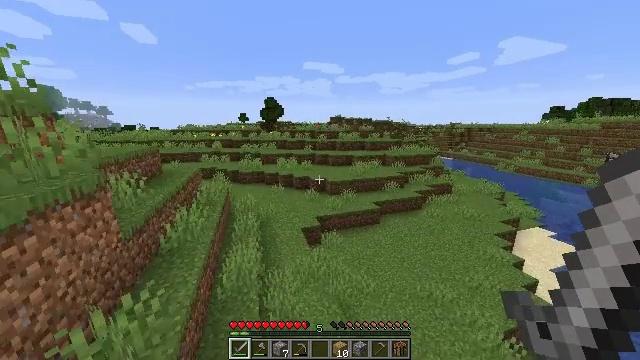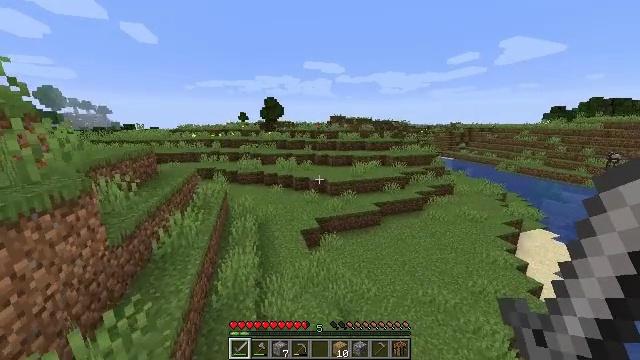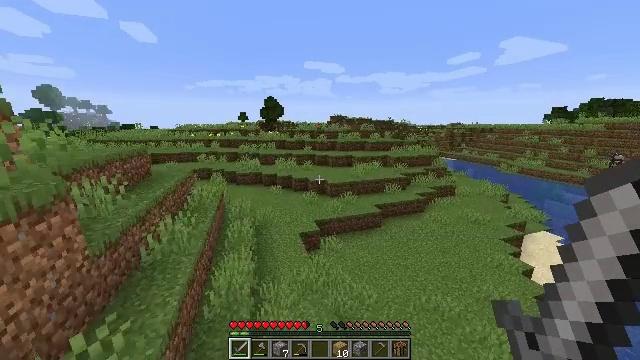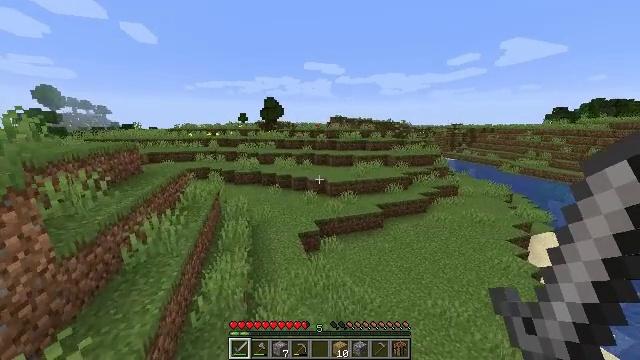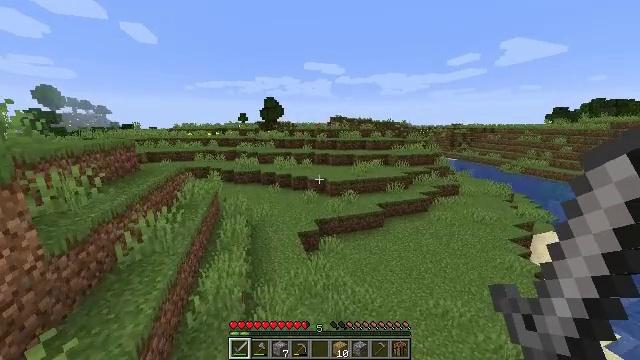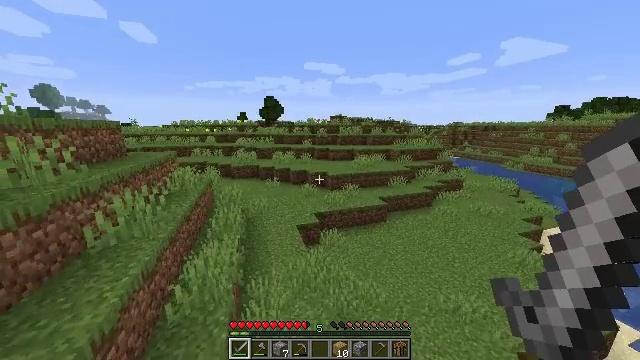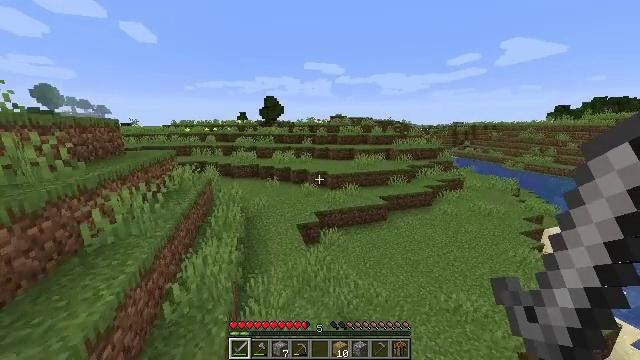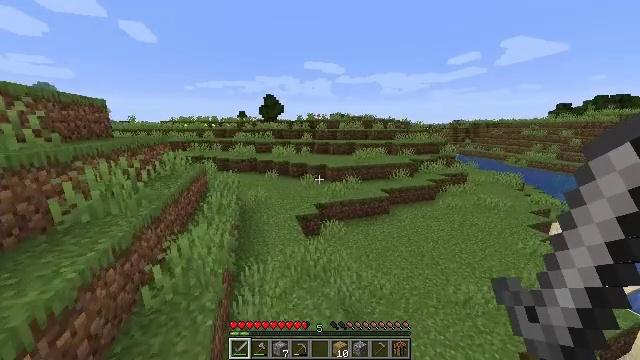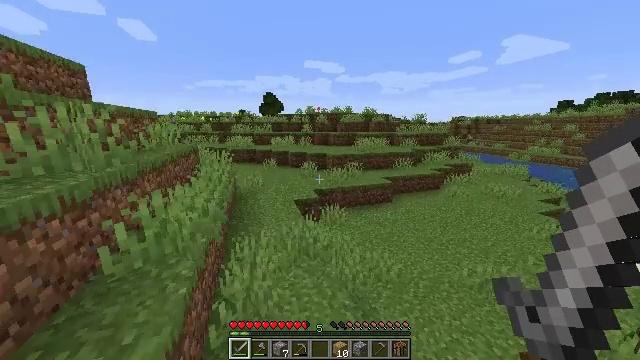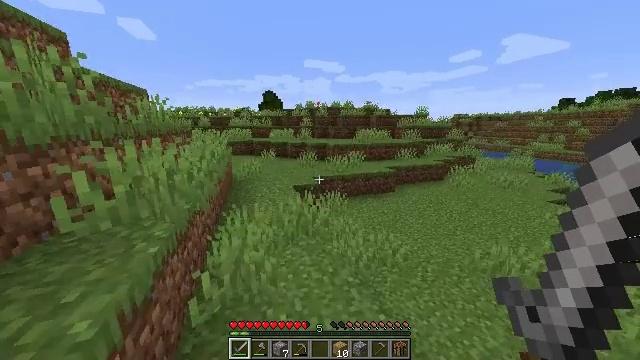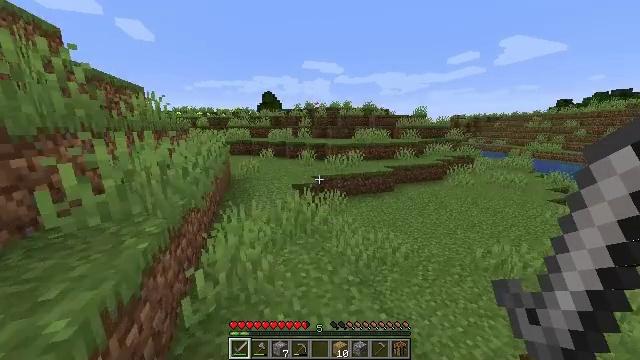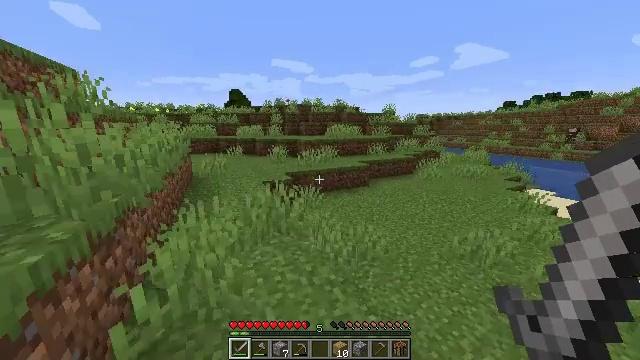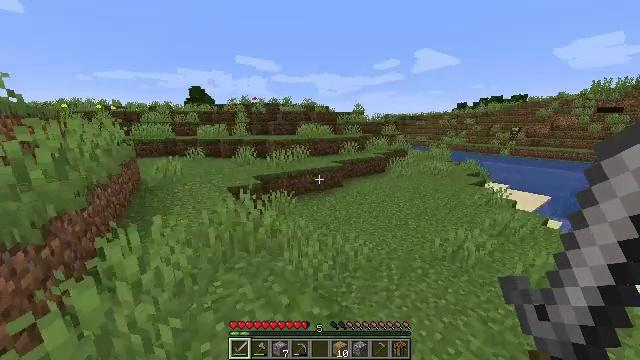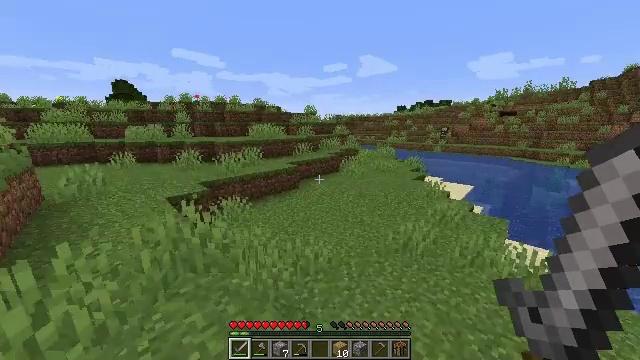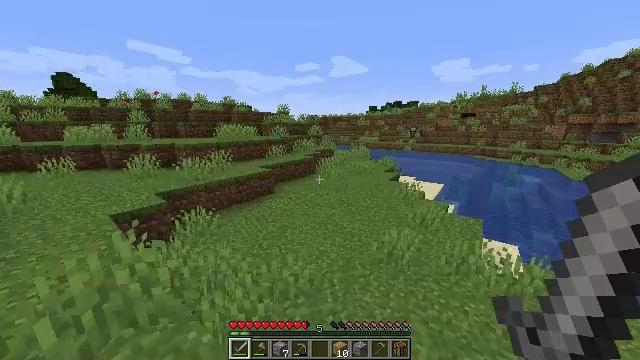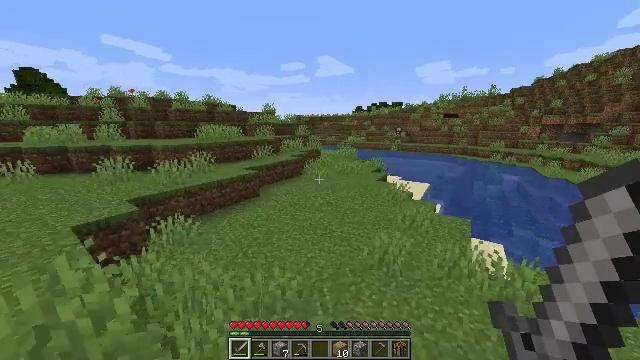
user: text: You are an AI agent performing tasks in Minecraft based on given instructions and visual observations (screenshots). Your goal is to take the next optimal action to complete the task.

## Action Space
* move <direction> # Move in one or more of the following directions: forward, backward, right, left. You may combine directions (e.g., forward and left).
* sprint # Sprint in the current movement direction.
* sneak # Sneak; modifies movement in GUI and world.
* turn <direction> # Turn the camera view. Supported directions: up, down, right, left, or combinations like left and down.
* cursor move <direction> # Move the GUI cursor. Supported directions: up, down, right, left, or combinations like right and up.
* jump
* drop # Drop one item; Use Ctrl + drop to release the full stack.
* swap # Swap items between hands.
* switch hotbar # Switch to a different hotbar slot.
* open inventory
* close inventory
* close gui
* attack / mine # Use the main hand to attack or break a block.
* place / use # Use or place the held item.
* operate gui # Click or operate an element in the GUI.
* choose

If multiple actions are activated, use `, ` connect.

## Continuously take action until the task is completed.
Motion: motion action
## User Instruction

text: Harvest sugar cane from the plant.
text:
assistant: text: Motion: move forward, sprint
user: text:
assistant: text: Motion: move forward, sprint
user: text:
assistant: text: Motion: move forward, sprint
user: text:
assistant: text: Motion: move forward, sprint
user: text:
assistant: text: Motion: move forward, sprint
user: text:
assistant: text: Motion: move forward, sprint
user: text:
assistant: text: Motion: move forward, sprint
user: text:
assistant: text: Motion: move forward, sprint
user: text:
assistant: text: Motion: move forward, sprint
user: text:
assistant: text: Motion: move forward, sprint
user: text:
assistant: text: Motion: move forward, sprint, turn right
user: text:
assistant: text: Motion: move forward, sprint, turn right
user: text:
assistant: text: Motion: move forward, sprint, turn right
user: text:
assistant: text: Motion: move forward, sprint, turn right
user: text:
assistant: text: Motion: move forward, sprint, turn right
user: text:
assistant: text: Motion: move forward, sprint, turn right
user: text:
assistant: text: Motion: move forward, sprint, turn right
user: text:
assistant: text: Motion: move forward, sprint, turn right
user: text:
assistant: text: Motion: move forward, sprint, turn right
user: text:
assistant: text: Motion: move forward, sprint, turn right
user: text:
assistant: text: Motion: move forward, sprint, turn right
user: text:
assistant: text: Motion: move forward, sprint
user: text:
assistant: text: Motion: move forward, sprint
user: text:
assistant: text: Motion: move forward, sprint
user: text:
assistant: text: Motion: move forward, sprint
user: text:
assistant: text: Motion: move forward, sprint, turn right
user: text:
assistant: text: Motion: move forward, sprint, turn right
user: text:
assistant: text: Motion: move forward, sprint, turn right
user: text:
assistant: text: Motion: move forward, sprint
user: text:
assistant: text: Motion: move forward, sprint